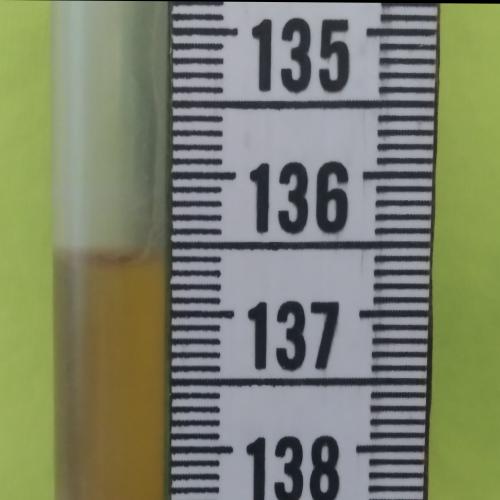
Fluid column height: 136.6 cm